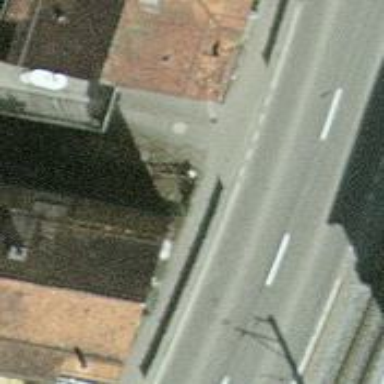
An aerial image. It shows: Asphalt sidewalk.